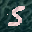
Label: 5